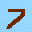
Label: 7